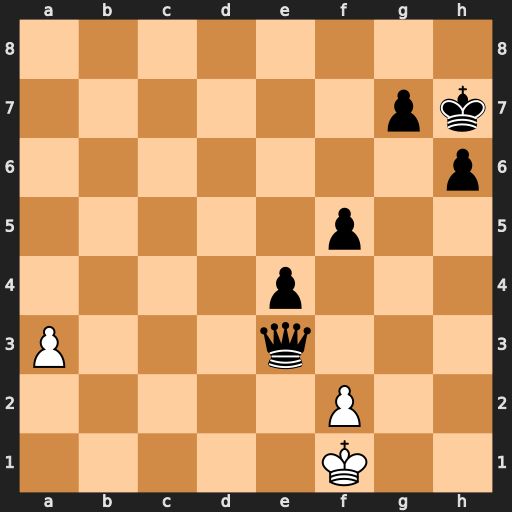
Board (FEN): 8/6pk/7p/5p2/4p3/P3q3/5P2/5K2
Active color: w
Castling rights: -
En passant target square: -
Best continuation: fxe3 Kg8 a4 Kf7 a5